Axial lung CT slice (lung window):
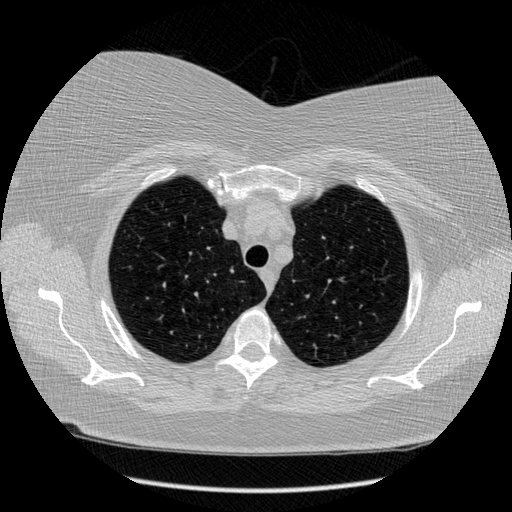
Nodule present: no